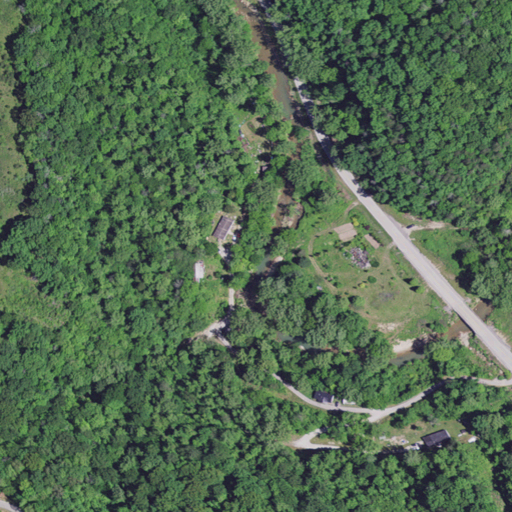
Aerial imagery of valley in Kentucky named Hatton Hollow containing deciduous forest, open development, low intensity development, pasture, mixed forest, grassland, and medium intensity development